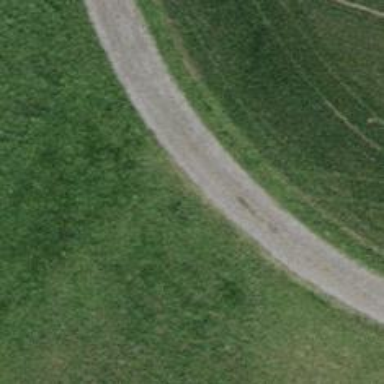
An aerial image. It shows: Unpaved track with grade3 track type.